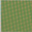
Piece: xx